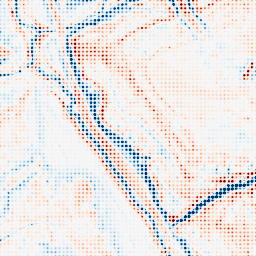
Category: edge_preserving
Decomposition family: bilateral
Decomposition parameters: d: 21
sigma_color: 50
sigma_space: 75
Upsampling method: sinc_hamming
Upsampling parameters: scale: 8
kernel_size: 4
Upsampling scale: 8